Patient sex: F
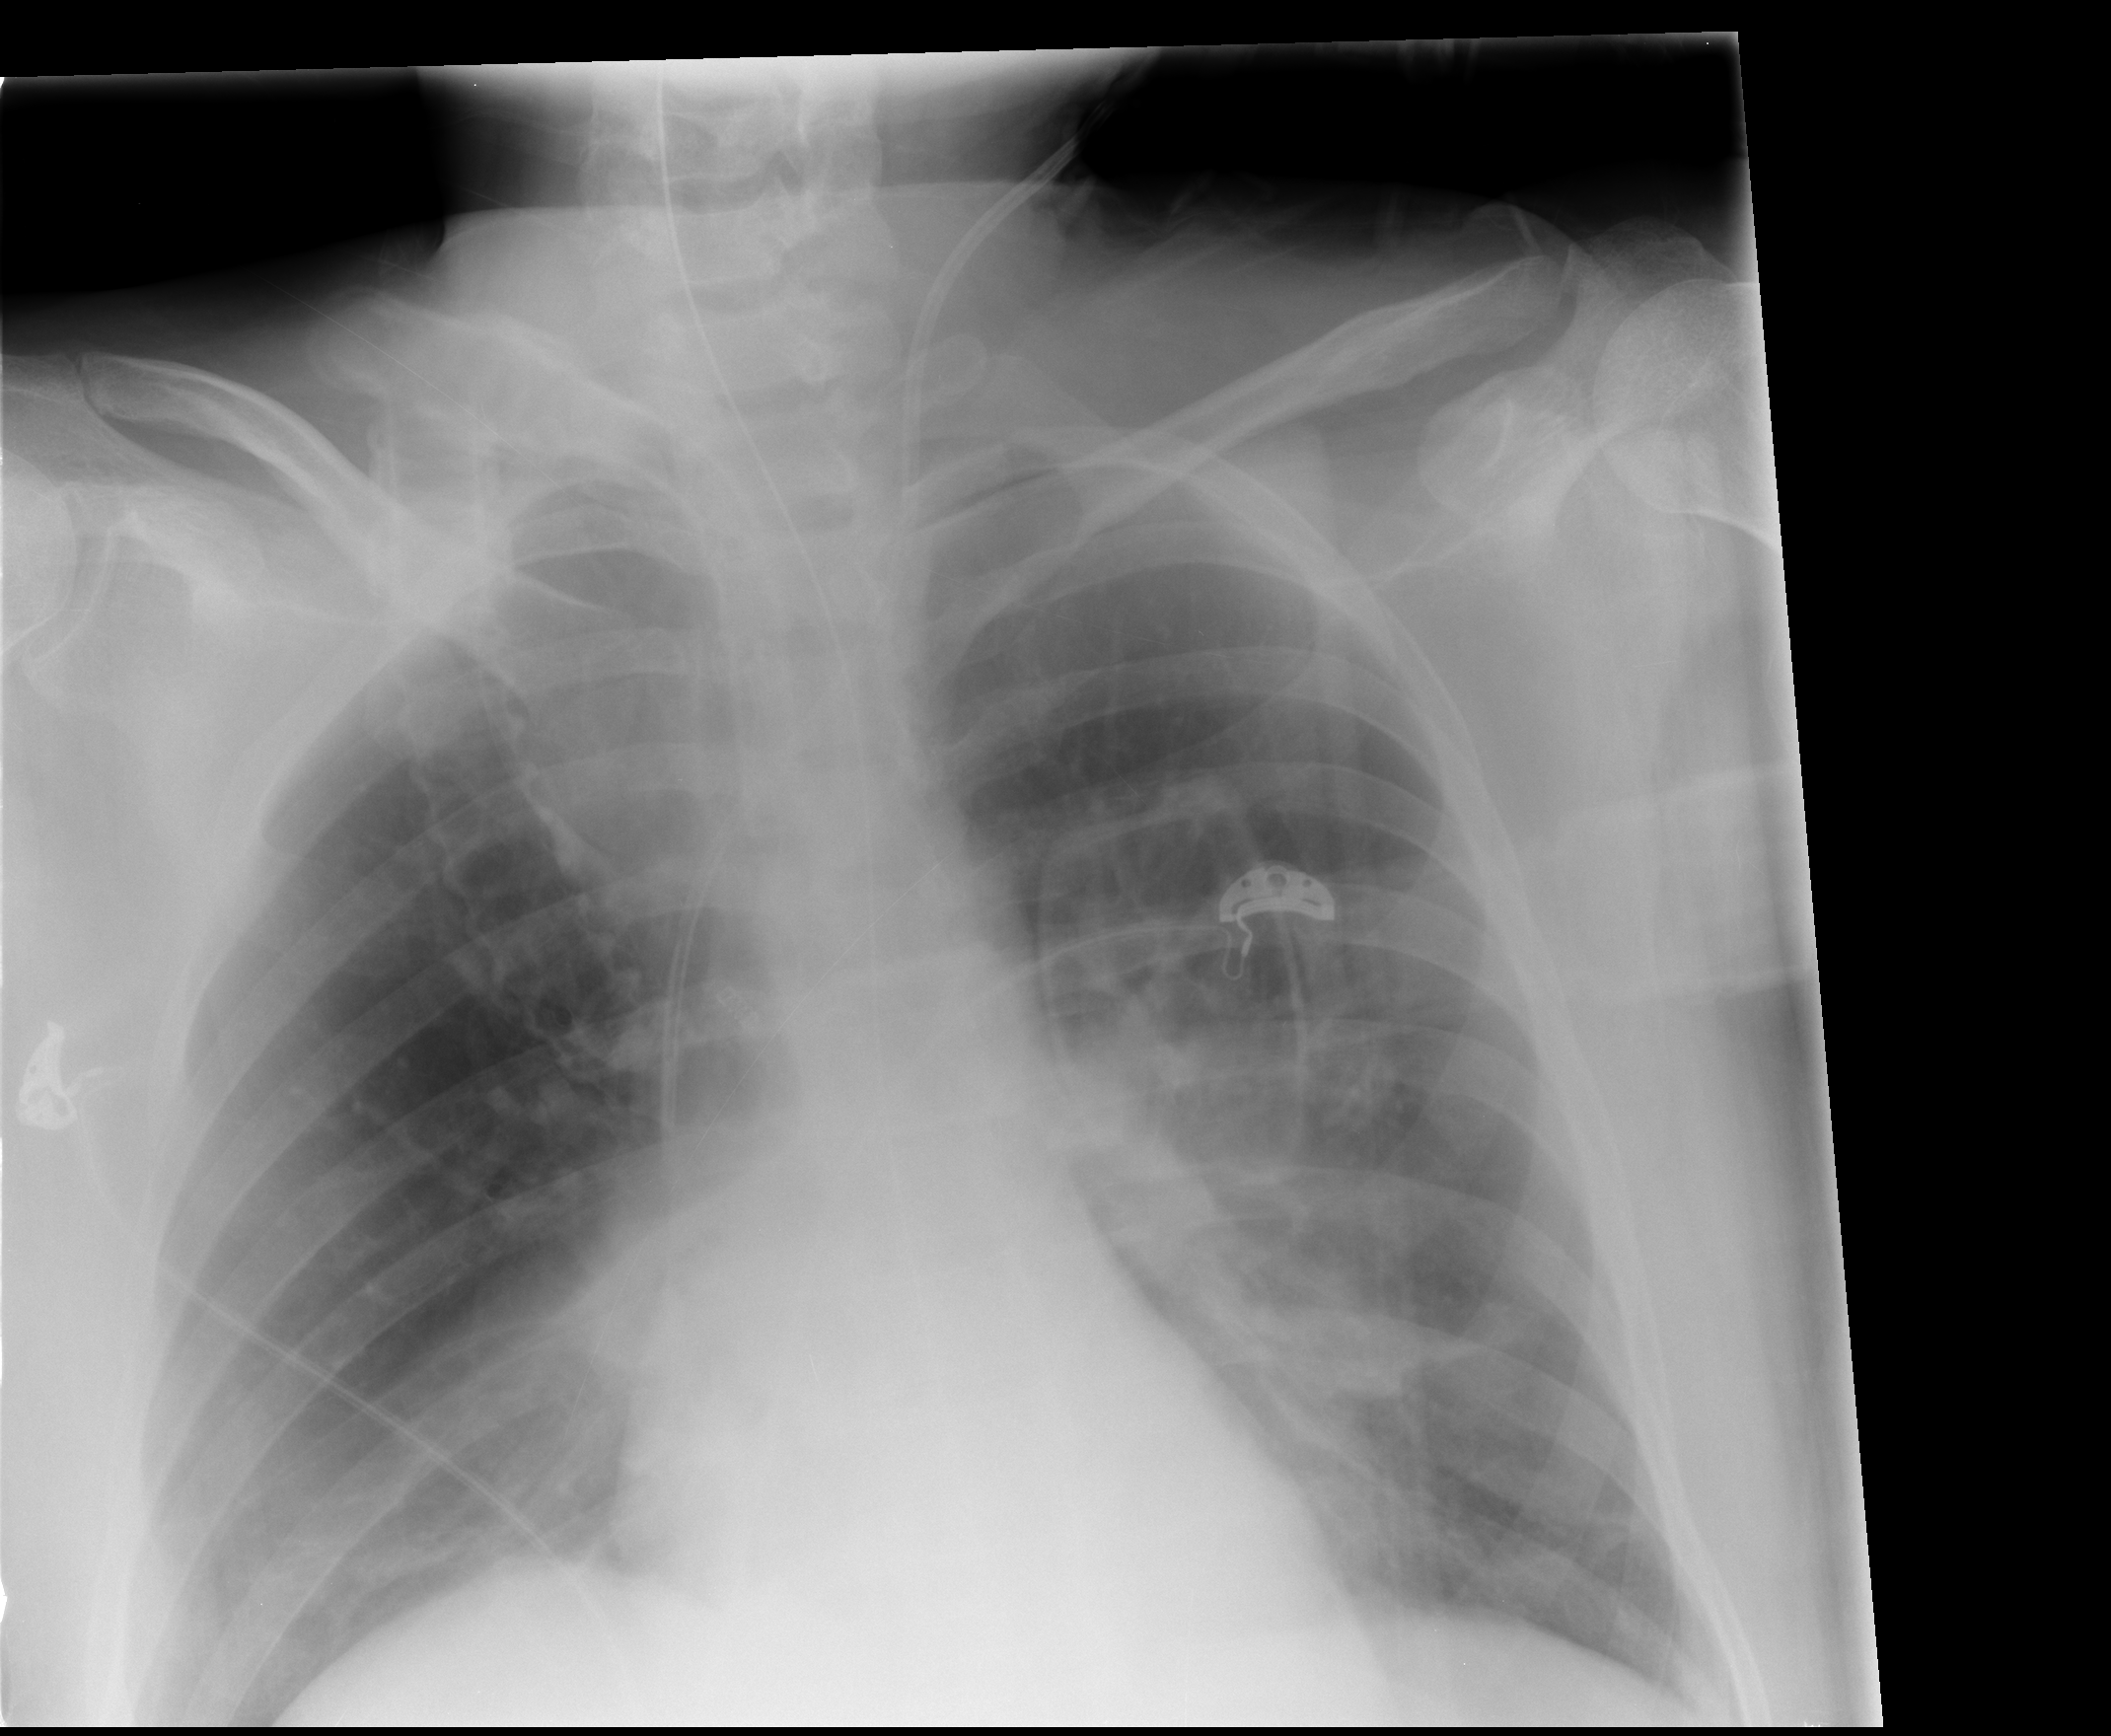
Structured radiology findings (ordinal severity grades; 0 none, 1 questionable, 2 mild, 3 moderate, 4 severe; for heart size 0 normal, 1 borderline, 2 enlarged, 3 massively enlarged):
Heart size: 0
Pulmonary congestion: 0
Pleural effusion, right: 1
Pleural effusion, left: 1
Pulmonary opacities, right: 0
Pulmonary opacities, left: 0
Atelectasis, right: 1
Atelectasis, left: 1